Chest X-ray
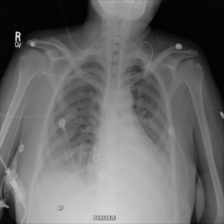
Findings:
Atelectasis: negative
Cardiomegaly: positive
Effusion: negative
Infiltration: positive
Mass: negative
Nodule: negative
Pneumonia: negative
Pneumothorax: negative
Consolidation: negative
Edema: negative
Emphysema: negative
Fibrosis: negative
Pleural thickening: negative
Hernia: negative